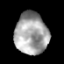
Tissue: prostate
Cell type: Epithelial cells
Senescence score: 0.3451
Nuclear area (px): 1348
Mean DAPI intensity: 163.246